Question: I am stuck with this. I have a gridview and a sqldatasource. I have created a footer row with a linkbutton to add records to MSSQL database.

I can insert all fileds except the last one, the checkbox, that is a BIT.
This is my event handler:
'''
protected void lnkInsert_Click(object sender, EventArgs e)
{
SqlDataSource1.InsertParameters["name"].DefaultValue =
((TextBox)GridView1.FooterRow.FindControl("txtName")).Text;
SqlDataSource1.InsertParameters["username"].DefaultValue =
((TextBox)GridView1.FooterRow.FindControl("txtUsername")).Text;
SqlDataSource1.InsertParameters["pass"].DefaultValue =
((TextBox)GridView1.FooterRow.FindControl("txtPass")).Text;
SqlDataSource1.InsertParameters["uread"].DefaultValue =
((TextBox)GridView1.FooterRow.FindControl("txtUread")).Text;
SqlDataSource1.InsertParameters["udownload"].DefaultValue =
((TextBox)GridView1.FooterRow.FindControl("txtUdownload")).Text;
SqlDataSource1.InsertParameters["udelete"].DefaultValue =
((TextBox)GridView1.FooterRow.FindControl("txtUdelete")).Text;
SqlDataSource1.InsertParameters["umail"].DefaultValue =
((TextBox)GridView1.FooterRow.FindControl("txtUmail")).Text;
SqlDataSource1.InsertParameters["is_admin"].DefaultValue =
((CheckBox)GridView1.FooterRow.FindControl("chkCredential")).Checked;
SqlDataSource1.Insert();
}
'''
I have tried different version of the line about the checkbox, I even tried using Bool, Boolean, etc, but I cannot find the way to make it working.I keep getting errors like "impossible to convert bool in string". How should I write this line:
'''
SqlDataSource1.InsertParameters["is_admin"].DefaultValue =
((CheckBox)GridView1.FooterRow.FindControl("chkCredential")).Checked;
'''
Aspx
'''
<asp:TemplateField HeaderText="Admin" SortExpression="is_admin">
<EditItemTemplate>
<asp:CheckBox ID="CheckBox1" runat="server" Checked='<%# Bind("is_admin") %>' />
</EditItemTemplate>
<FooterTemplate>
<asp:CheckBox ID="chkCredential" runat="server" />
</FooterTemplate>
<ItemTemplate>
<asp:CheckBox ID="CheckBox1" runat="server" Checked='<%# Bind("is_admin") %>' Enabled="false" />
</ItemTemplate>
</asp:TemplateField>
'''
to make it working? Some help will be appreciated.
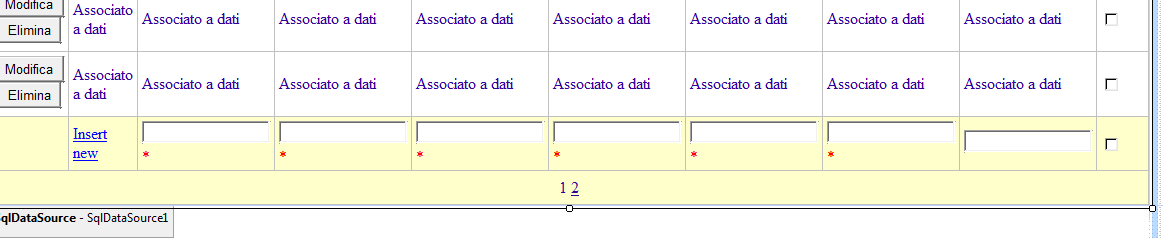
Answer: if((CheckBox)GridView1.FooterRow.FindControl("chkCredential")).Checked==true) then SqlDataSource1.InsertParameters["is_admin"].DefaultValue="1"; else "0"